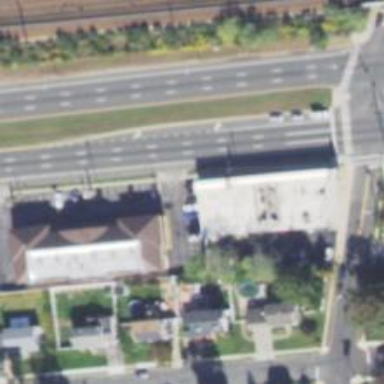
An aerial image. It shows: Healthcare clinic.